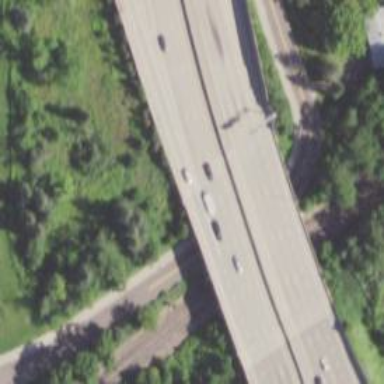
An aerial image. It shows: Bridge over motorway.